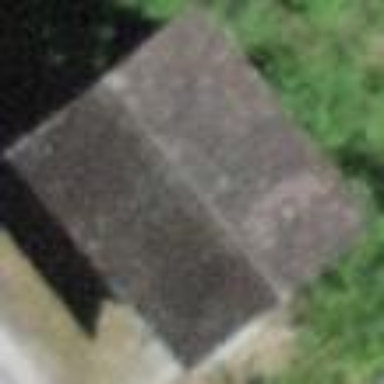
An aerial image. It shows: Service building.